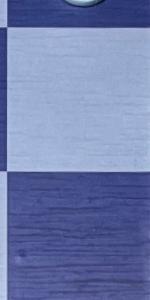
Label: Empty